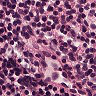
Metastatic tissue present: no